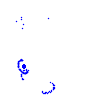
Particle: pion